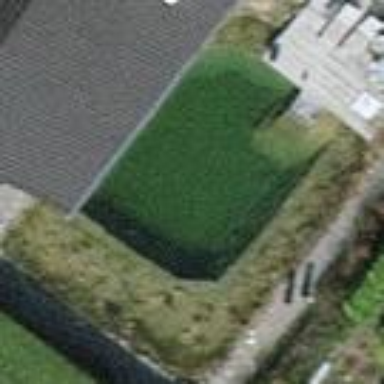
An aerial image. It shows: Swimming pool located in leisure land.